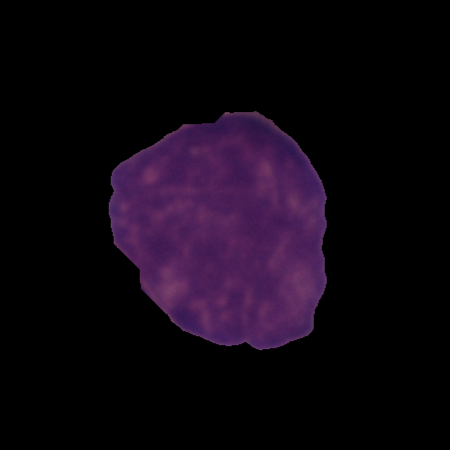
Label: cancer